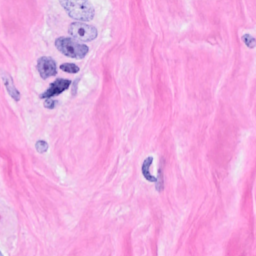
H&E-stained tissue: Breast